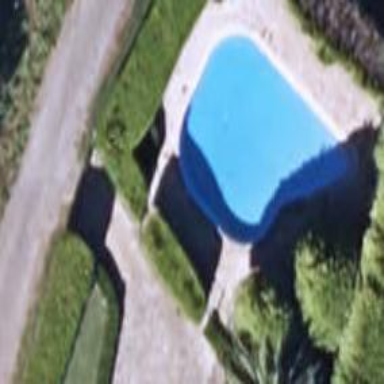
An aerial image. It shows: Swimming pool located in leisure land.